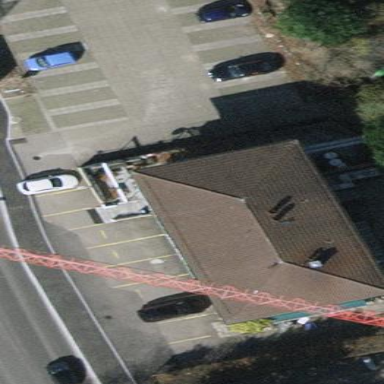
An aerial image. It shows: Hotel building.